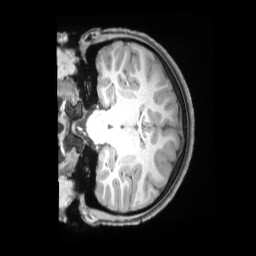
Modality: T1w
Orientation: coronal
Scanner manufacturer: siemens
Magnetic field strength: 3 T
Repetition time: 2.53 s
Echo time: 0.00169 s